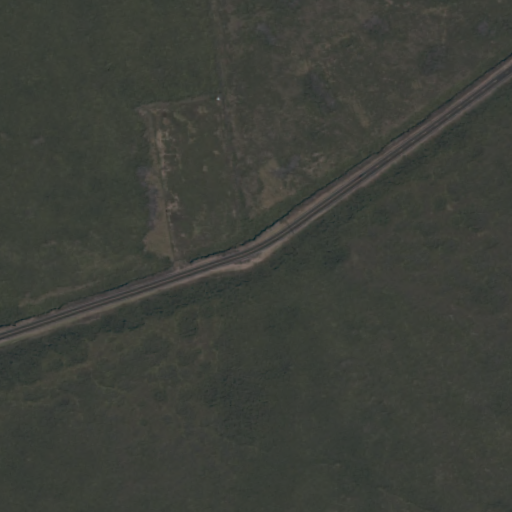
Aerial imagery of mountain in Hawaii named Pauoheohe containing only unknown